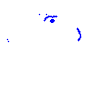
Particle: proton